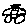
Label: car